Question: I have the same behavior from many similar questions here.
But I tried anything and nothing happens to me.
I have 2 html controls. One anchor tag and a input button.
I applied vertical-align:top; float:right; display:inline-block; independently and together and nothing happens.
When I click on Close, I see a shadow like a button! I want them inline both controls

At the end of table I incluided a Div like this.
'''
<div style="float:right;">
<asp:Button ID="btnInput" runat="server" Text="Add selected"></asp:Button><a href="#">Close</a>
</div>
'''
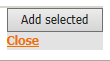
Answer: You need to set a width for each element when you make them 'display:inline-block', otherwise they default to 100%.
Here is a <URL>